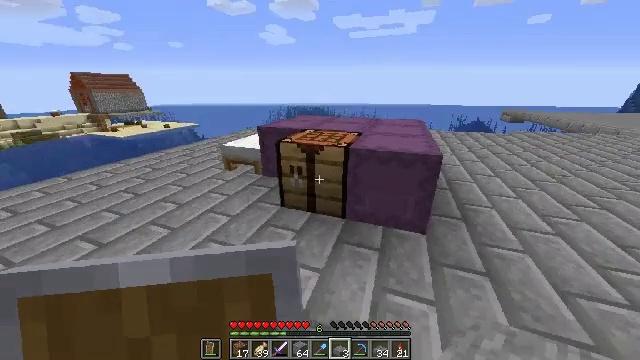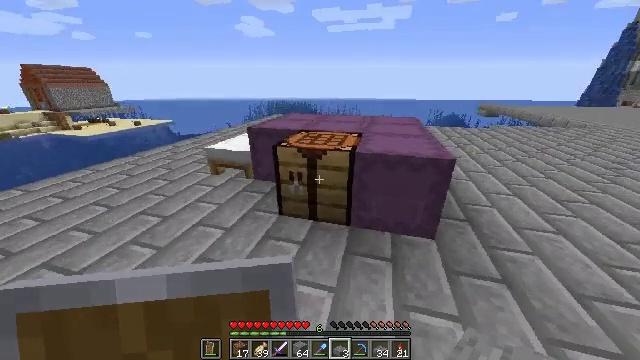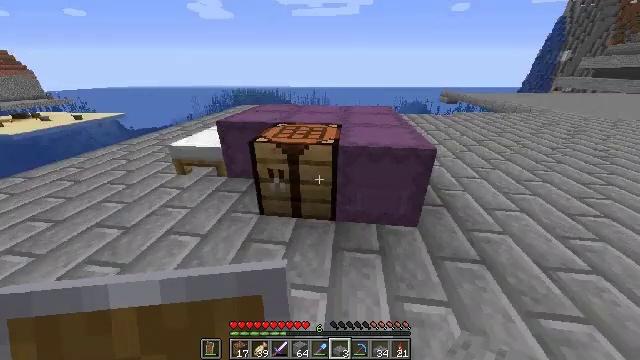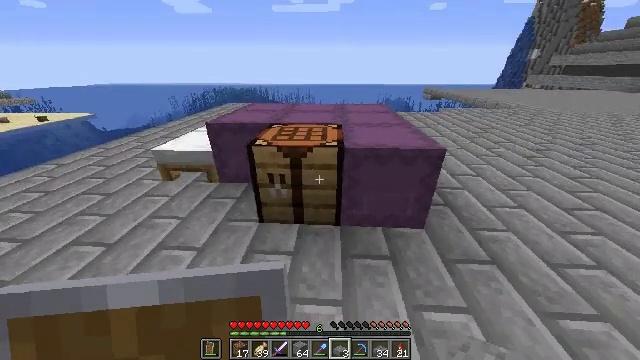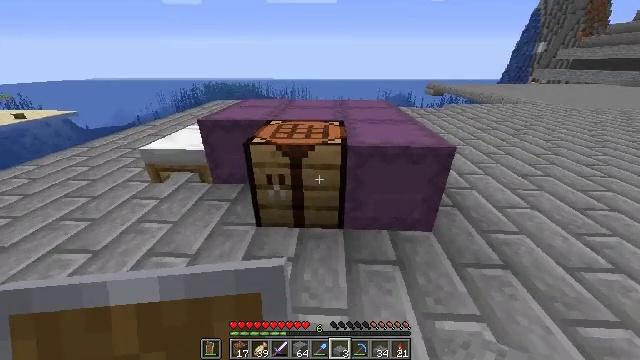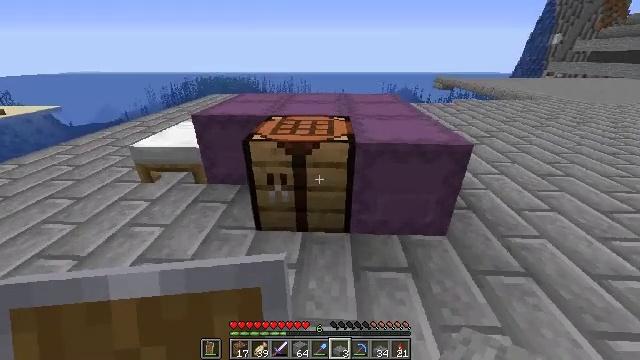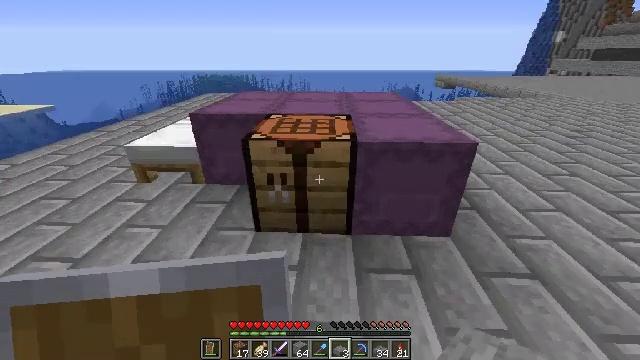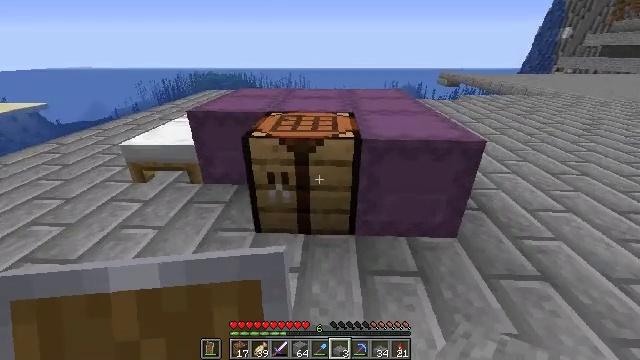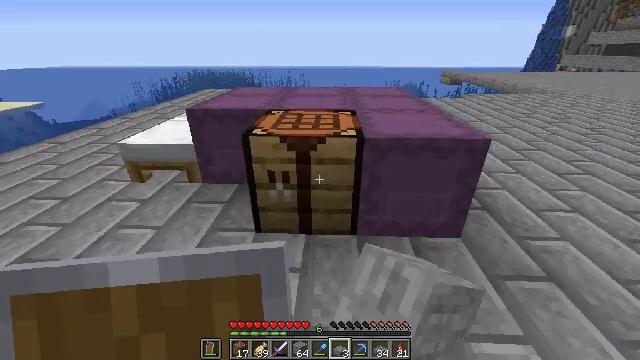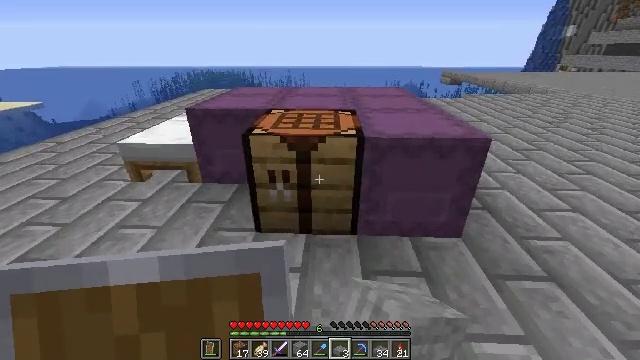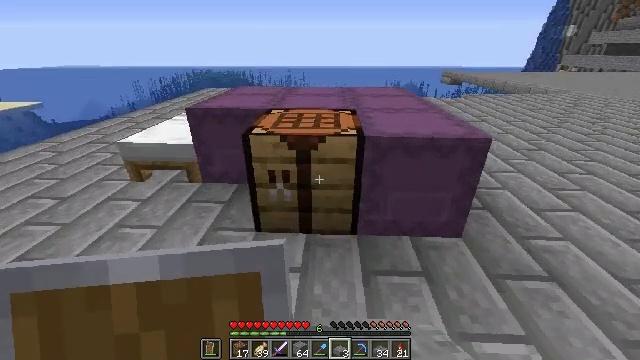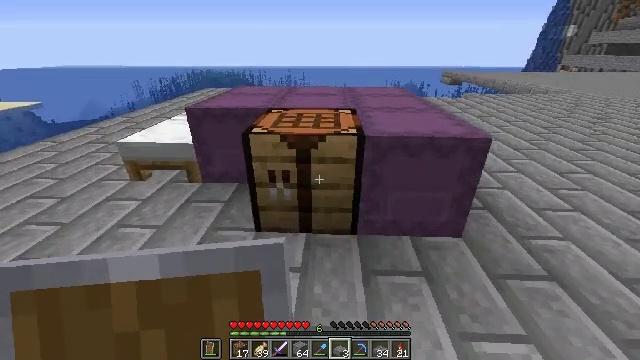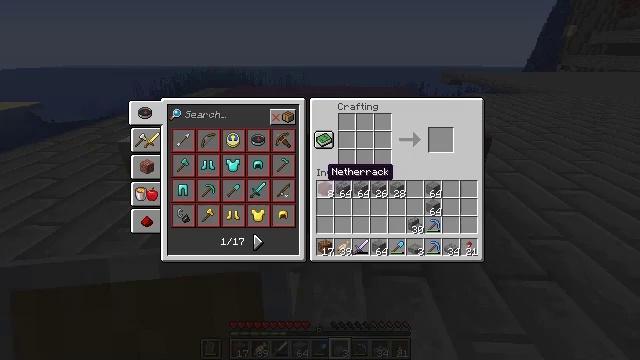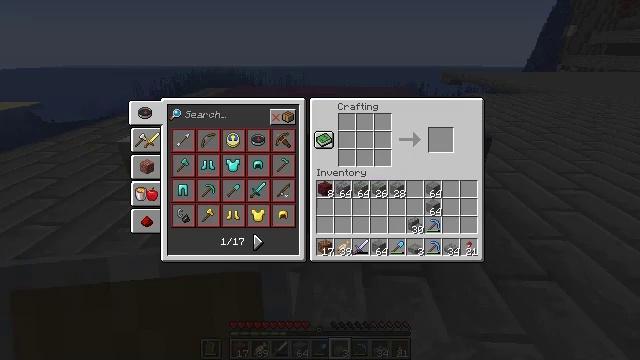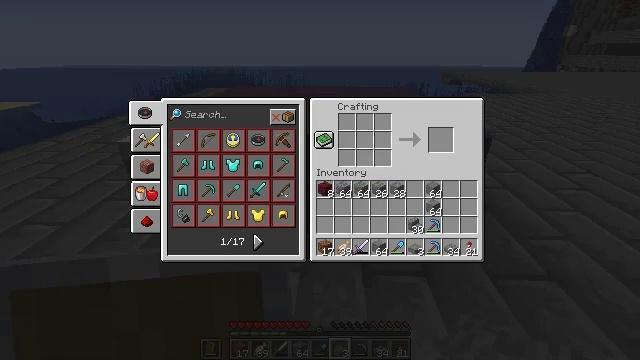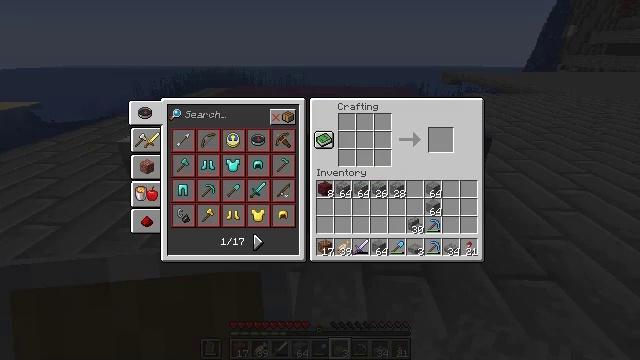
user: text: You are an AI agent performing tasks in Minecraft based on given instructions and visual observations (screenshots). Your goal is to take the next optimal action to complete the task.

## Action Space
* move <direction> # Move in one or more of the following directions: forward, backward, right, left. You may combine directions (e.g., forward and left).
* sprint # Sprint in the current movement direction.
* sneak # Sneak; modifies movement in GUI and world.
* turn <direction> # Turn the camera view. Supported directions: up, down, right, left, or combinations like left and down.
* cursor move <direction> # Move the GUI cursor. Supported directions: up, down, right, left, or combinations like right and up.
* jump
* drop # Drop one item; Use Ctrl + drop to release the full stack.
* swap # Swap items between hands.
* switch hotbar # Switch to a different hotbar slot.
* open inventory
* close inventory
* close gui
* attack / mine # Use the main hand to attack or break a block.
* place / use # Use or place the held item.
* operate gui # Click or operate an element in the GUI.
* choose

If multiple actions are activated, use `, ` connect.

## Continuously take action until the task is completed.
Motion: motion action
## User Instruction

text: Craft a stone slab using stones.
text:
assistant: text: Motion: move forward and move left, turn right and down
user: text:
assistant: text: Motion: move forward and move left, turn right and down
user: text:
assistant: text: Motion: turn right
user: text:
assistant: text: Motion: no_op
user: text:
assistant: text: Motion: no_op
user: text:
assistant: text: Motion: no_op
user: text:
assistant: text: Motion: use / place
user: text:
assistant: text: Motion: use / place
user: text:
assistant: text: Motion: no_op
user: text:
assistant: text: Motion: no_op
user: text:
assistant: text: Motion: no_op
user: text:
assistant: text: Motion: open gui
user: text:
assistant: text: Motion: cursor move up
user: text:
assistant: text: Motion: cursor move up
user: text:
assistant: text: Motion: no_op
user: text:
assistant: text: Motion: no_op
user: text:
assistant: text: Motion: no_op
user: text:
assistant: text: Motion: no_op
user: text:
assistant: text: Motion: no_op
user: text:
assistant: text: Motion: cursor move right
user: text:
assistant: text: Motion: cursor move right
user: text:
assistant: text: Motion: cursor move right
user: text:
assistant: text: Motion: cursor move right
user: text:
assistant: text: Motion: cursor move right
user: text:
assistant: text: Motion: cursor move right
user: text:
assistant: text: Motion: no_op
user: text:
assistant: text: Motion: no_op
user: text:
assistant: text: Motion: cursor move down
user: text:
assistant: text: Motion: cursor move down
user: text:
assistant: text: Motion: cursor move down